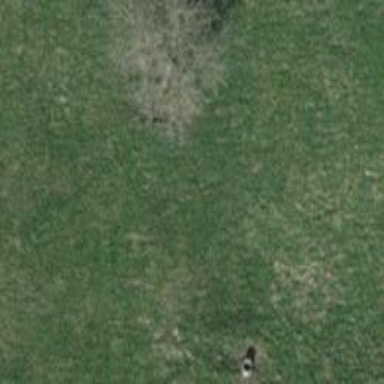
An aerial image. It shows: Single tag "natural: tree."